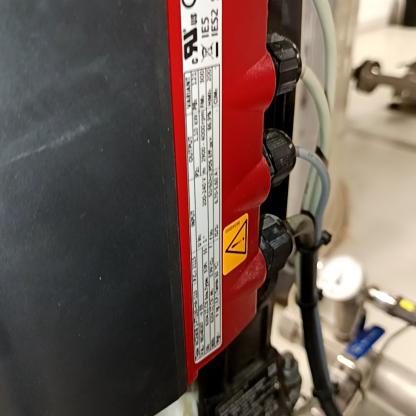
Klasa: tabliczka-znamionowa